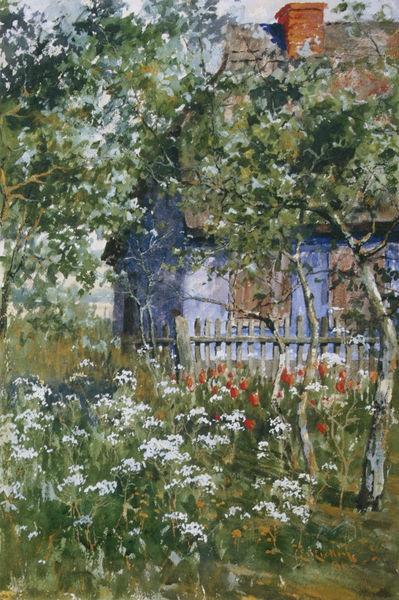
Titel: Ahrenshooper Katen mit Tulpen und Scharfgabe
Künstler: Elisabeth von Eicken
Schlagwörter: baum, blau, blätter, gemälde, himmel, laub, schatten, weiß, wolken, bäume, gelb, grün, impressionismus, landschaft, ocker, äste, blume, blumen, braun, bunt, fenster, grau, hell, holz, licht, orange, blüten, dach, gras, haus, obst, park, rasen, rot, wiese, zaun, öl, baumstamm, birke, birken, natur, stamm, zweige, gitter, sonne, land, pflanzen, schön, wald, fensterläden, genre, kamin, schornstein, garten, sommer, fassade, ziegel, backstein, gartenzaun, latten, idylle, läden, schlot, stämme, tulpen, jugendstil, monet, geschlossen, blumenwiese, frühling, pfosten, blühen, blühend, penis, fensterladen, bla, mohn, heiter, leben, putz, ländlich, bauernhaus, beet, obstbäume, freundlich, wiesenblumen, verputz, latte, wachsen, wiesenschaumkraut, linde, gartenhäuschen, büume, verwildert, schafgarbe, gartenblumen, sommerblumen, pissaro, altes haus, lädem, root, blaues haus, lattenzaunäbaum